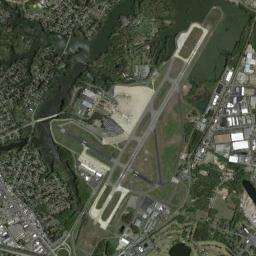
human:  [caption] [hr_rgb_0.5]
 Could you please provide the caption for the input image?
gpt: There is an airport between many trees and buildings .

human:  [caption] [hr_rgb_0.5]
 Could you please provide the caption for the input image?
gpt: An airport with two parallel runways in the forest and some buildings beside .

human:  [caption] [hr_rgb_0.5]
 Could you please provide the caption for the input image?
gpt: An airport surrounded by green areas and residential areas .

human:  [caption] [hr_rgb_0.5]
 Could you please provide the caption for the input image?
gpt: The airport is embraced by greenbelt .

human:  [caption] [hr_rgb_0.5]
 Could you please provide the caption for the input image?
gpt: The airport was built in the middle of lush vegetation .